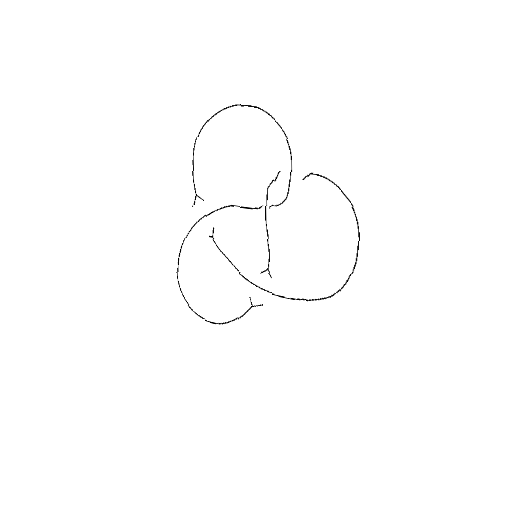
Crossing number: 4